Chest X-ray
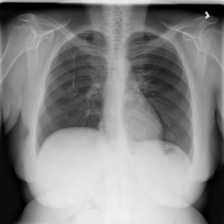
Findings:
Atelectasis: negative
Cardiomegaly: negative
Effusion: negative
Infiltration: negative
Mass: negative
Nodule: negative
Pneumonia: negative
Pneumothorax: negative
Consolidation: negative
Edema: negative
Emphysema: negative
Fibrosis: negative
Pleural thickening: negative
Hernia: negative